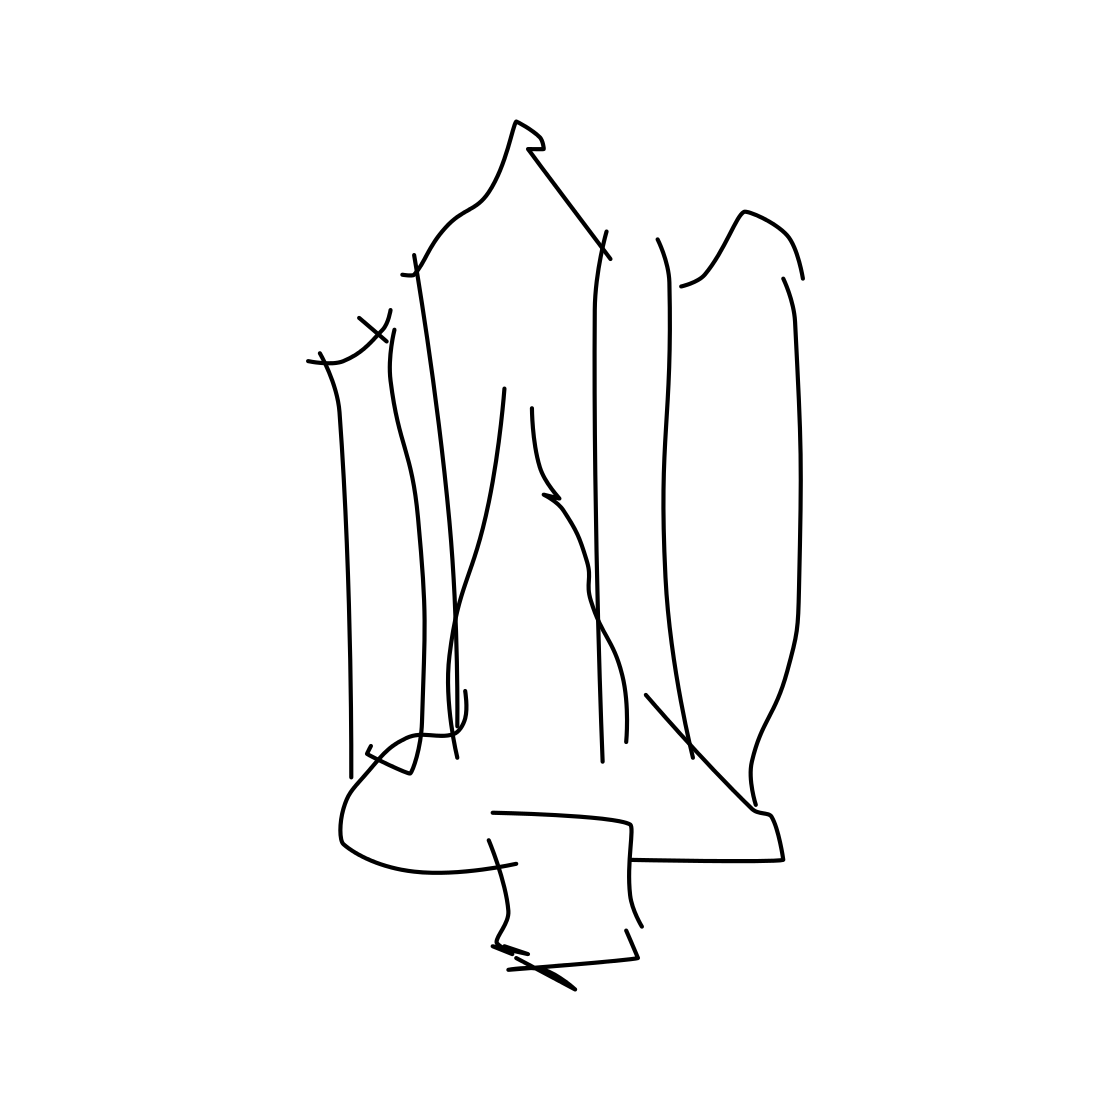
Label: space shuttle